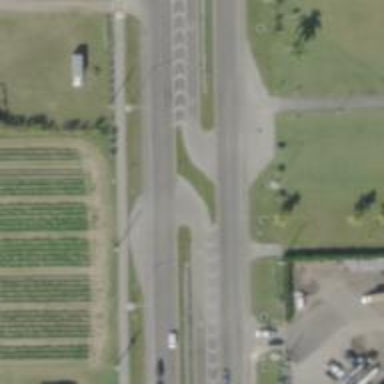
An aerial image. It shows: Trunk link highway.